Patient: sex F, age 60
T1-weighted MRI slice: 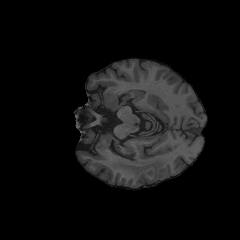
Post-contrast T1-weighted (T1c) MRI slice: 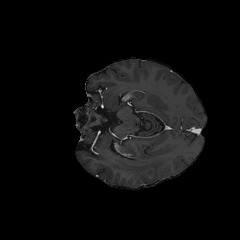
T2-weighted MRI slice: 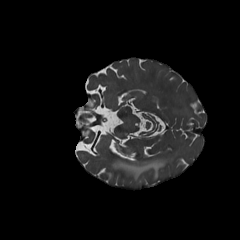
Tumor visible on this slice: yes
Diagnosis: Glioblastoma, IDH-wildtype
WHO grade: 4